RGB frame:
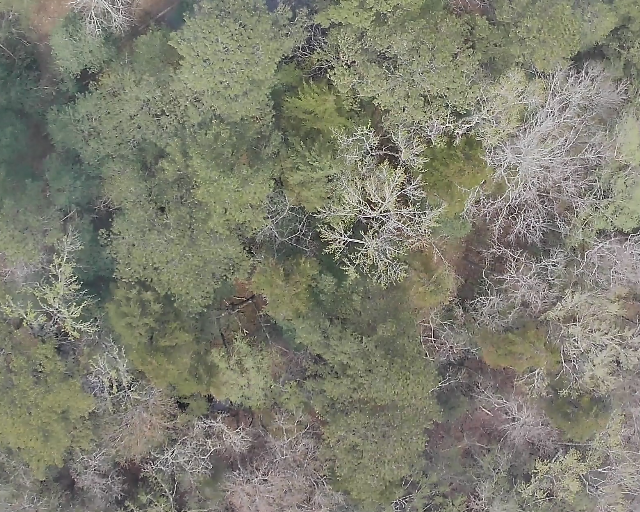
Thermal frame:
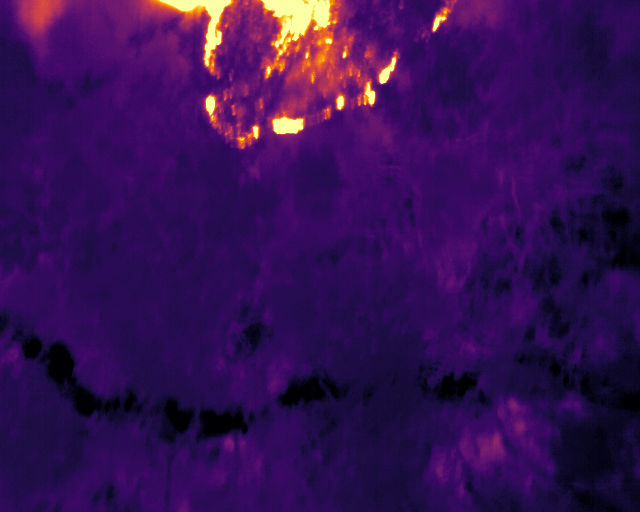
Captured: 2026-02-26 03:09:06
Pixels at or above 80 °C: 813 (fraction of frame: 0.002481)